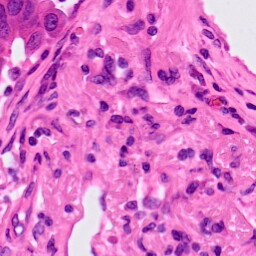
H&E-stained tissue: Lung